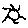
Label: sun